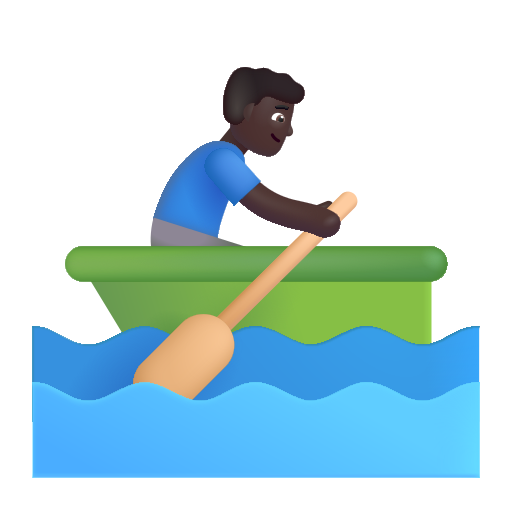
man rowing boat color dark